Question: I have the following query:
'''
SELECT * FROM
(
SELECT unix_timestamp, input_raw, tag_id
from [200030].[dbo].inputs
WHERE inputs.date_time > dateadd(day,-1,getdate())
AND
(tag_id = 92164 or tag_id = 92149)
) src
pivot
(
max(input_raw)
FOR tag_id IN ([92164], [92149])
) piv
ORDER by unix_timestamp DESC
'''
which is great and works. It gives me the results:

However, I would like the query to do one more thing for me.
Whenever there is a 'NULL' result, I would like the query to replace the 'NULL' with the last 'non-NULL' value in the column.
For example, the first NULL seen in column '92164' would be replaced with '211'.
Also, it is possible that there will be several 'NULL's i a row, so the query would need to keep going up the column until it finds a none NULL.
I have been able to accomplish this with php. Putting the results into a 2D associative array and running a function that finds nulls then loops through to find the last non NULL, but I really want to do this all in SQL if possible. I'd much rather use the
'''
while( $row = sqlsrv_fetch_array( $stmt, SQLSRV_FETCH_ASSOC)){
//code
}
'''
method than assigning several arrays.
Any help?
Thank you
//EDIT
Forgot to add that this only applies if there is any non-nulls above the null value. For example it is acceptable if the first row is NULL.
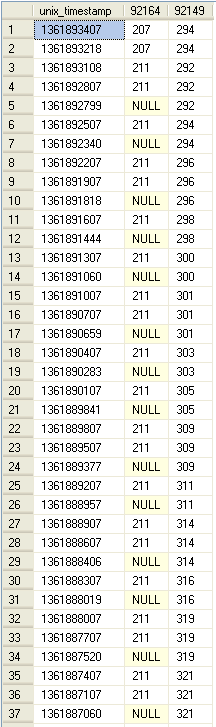
Answer: You can put your pivot query in a CTE and reuse the CTE when you figure out what value to show. You data have null values only in the first column but here is a version that deals with the nulls in both columns.
'''
WITH C AS
(
SELECT *
FROM (
SELECT unix_timestamp, input_raw, tag_id
FROM inputs
WHERE date_time > dateadd(day,-1,getdate()) AND
(tag_id = 92164 OR tag_id = 92149)
) src
PIVOT
(
MAX(input_raw)
FOR tag_id IN ([92164], [92149])
) piv
)
SELECT C1.unix_timestamp,
(
SELECT TOP(1) C2.[92164]
FROM C AS C2
WHERE C1.unix_timestamp <= C2.unix_timestamp AND
C2.[92164] IS NOT NULL
ORDER BY C2.unix_timestamp
) AS [92164],
(
SELECT TOP(1) C2.[92149]
FROM C AS C2
WHERE C1.unix_timestamp <= C2.unix_timestamp AND
C2.[92149] IS NOT NULL
ORDER BY C2.unix_timestamp
) AS [92149]
FROM C AS C1
ORDER by C1.unix_timestamp DESC;
'''
If you have a performance problem it might be faster for you to store the result from the CTE in a temp table with a useful clustered key index.
'''
CREATE TABLE #C
(
unix_timestamp int PRIMARY KEY,
[92164] int,
[92149] int
);
INSERT INTO #C
SELECT *
FROM (
SELECT unix_timestamp, input_raw, tag_id
FROM inputs
WHERE date_time > dateadd(day,-1,getdate()) AND
(tag_id = 92164 OR tag_id = 92149)
) src
PIVOT
(
MAX(input_raw)
FOR tag_id IN ([92164], [92149])
) piv;
SELECT C1.unix_timestamp,
(
SELECT TOP(1) C2.[92164]
FROM #C AS C2
WHERE C1.unix_timestamp <= C2.unix_timestamp AND
C2.[92164] IS NOT NULL
ORDER BY C2.unix_timestamp
) AS [92164],
(
SELECT TOP(1) C2.[92149]
FROM #C AS C2
WHERE C1.unix_timestamp <= C2.unix_timestamp AND
C2.[92149] IS NOT NULL
ORDER BY C2.unix_timestamp
) AS [92149]
FROM #C AS C1
ORDER by C1.unix_timestamp DESC;
DROP TABLE #C;
'''